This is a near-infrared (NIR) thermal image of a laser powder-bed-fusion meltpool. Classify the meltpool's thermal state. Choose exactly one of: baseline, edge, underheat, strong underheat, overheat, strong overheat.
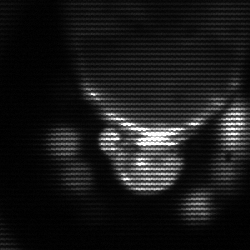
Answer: edge